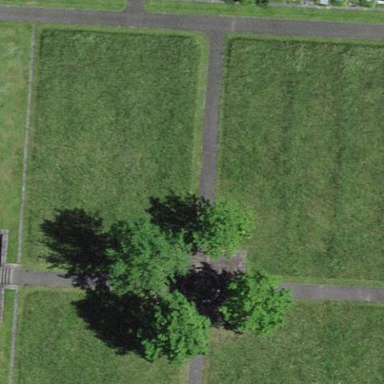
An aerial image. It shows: Grave yard.